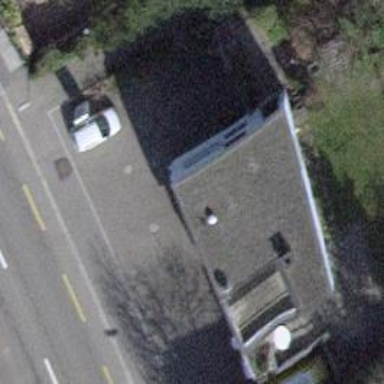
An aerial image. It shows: Car repair shop.